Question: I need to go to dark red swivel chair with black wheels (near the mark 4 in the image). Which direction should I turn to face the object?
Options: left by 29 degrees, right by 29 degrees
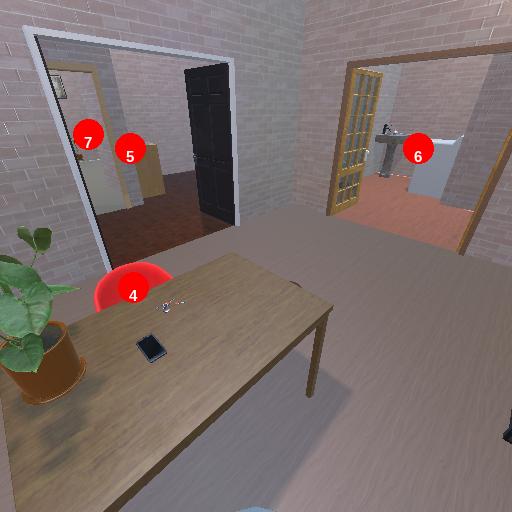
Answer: left by 29 degrees